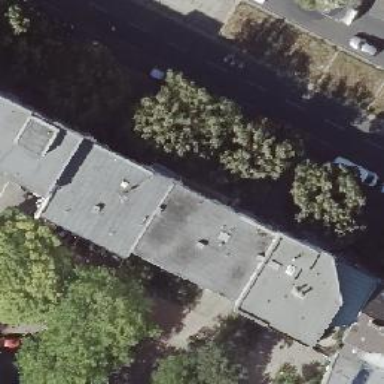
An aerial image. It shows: Beauty shop.